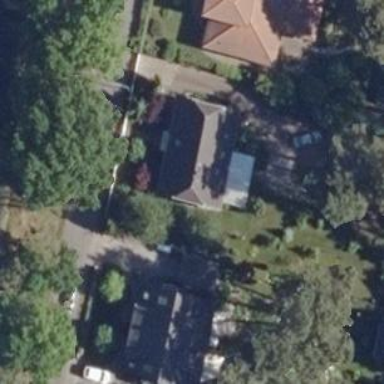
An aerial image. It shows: Detached building with half-hipped roof.